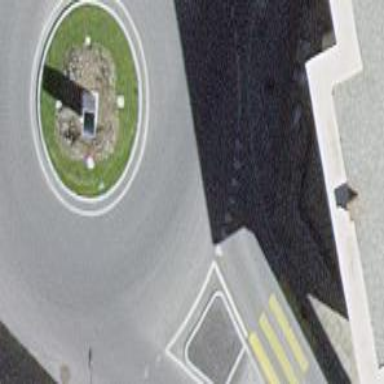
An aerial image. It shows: Secondary road with asphalt surface leading to roundabout junction.